Interaction volume radius: 10 \u00c5
Interaction volume height: 15 \u00c5
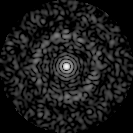
Disorder parameter: 0.8319